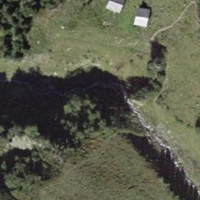
EUNIS habitat code: 23
Species observed at this site:
Papilio machaon
Omocestus viridulus
Lophophanes cristatus
Anthus spinoletta
Cyaniris semiargus
Cinclus cinclus
Turdus viscivorus
Nucifraga caryocatactes
Fragaria vesca